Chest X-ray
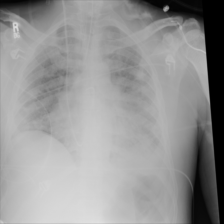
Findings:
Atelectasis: negative
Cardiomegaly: negative
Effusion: negative
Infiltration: negative
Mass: negative
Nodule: negative
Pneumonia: negative
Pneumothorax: negative
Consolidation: negative
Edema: negative
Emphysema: negative
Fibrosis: negative
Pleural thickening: negative
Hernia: negative